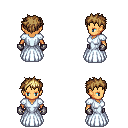
a pixel art fantasy rpg character, female body template, human, tanned skin, underdress, metal pants, blonde bedhead hairstyle, metal gloves, four views (front, back, left, right), 2x2 character sprite sheet, small pixel art, hard edges, no anti-aliasing